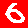
Digit: 6